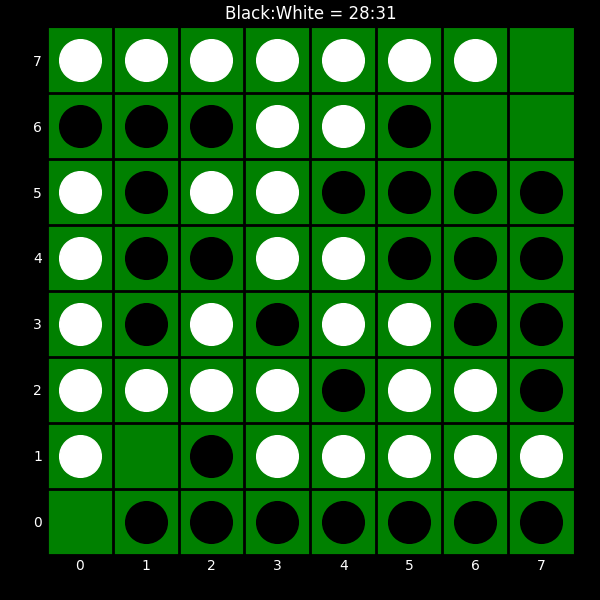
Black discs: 28
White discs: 31